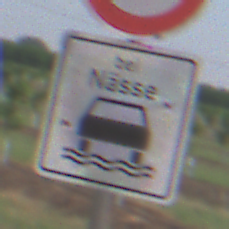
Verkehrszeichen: BeiNaesse
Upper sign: Geschwindigkeit80
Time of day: SunriseSunset
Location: Outdoor (Nature)
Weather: PartlyCloudy
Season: NotSpecified
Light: Natural